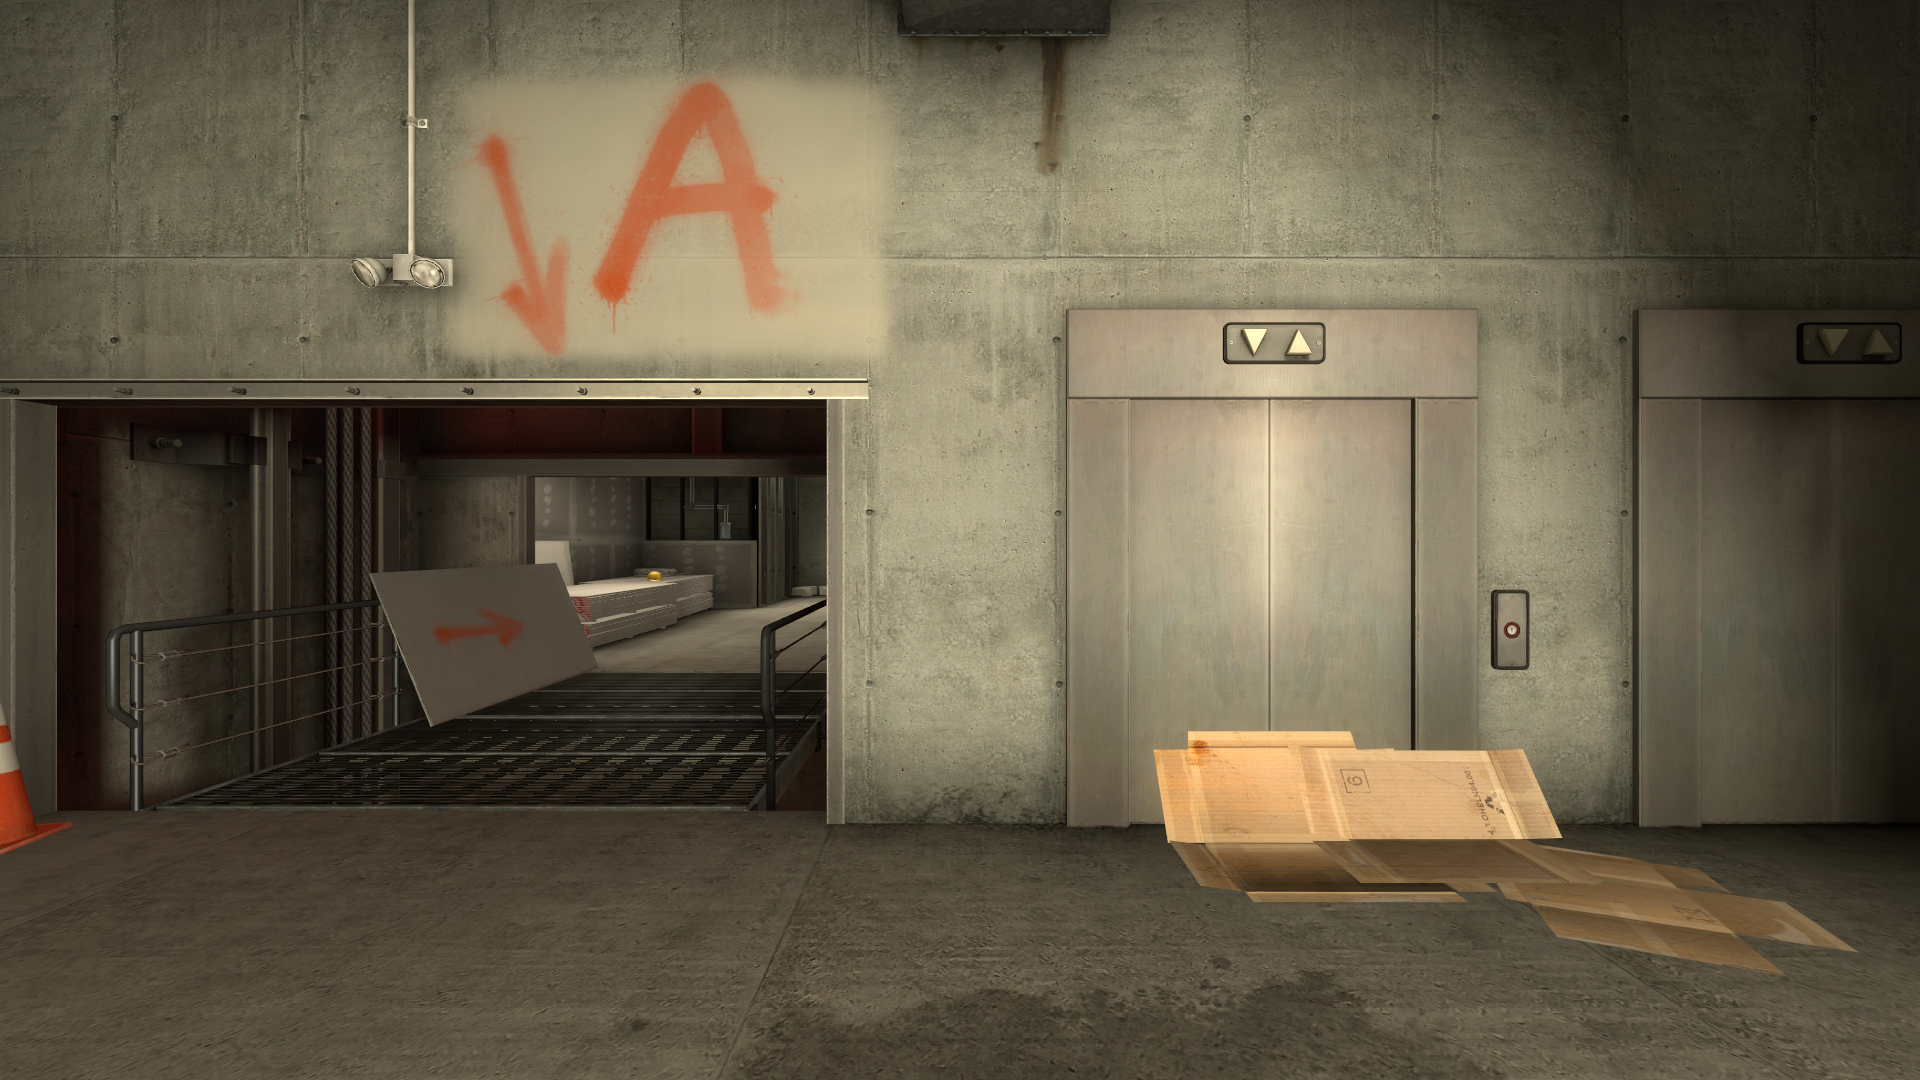
Map: de_vertigo